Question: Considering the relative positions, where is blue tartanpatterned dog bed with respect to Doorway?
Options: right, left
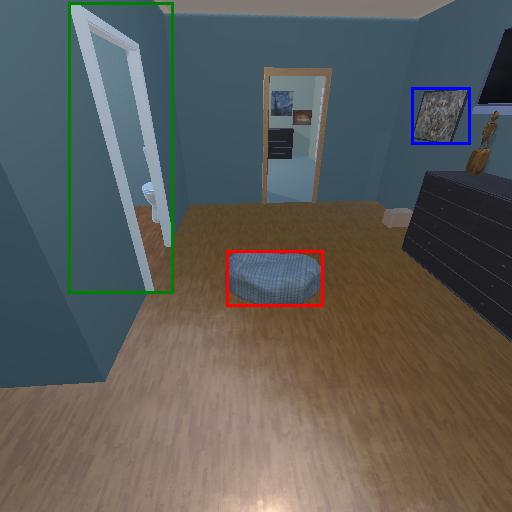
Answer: right